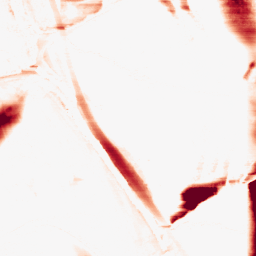
Category: morphological
Decomposition family: morphological_rect
Decomposition parameters: operation: opening
width: 50
height: 3
Upsampling method: sinc_hamming
Upsampling parameters: scale: 4
kernel_size: 8
Upsampling scale: 4